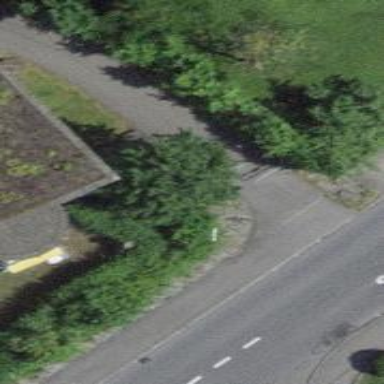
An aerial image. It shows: Cycle barrier.